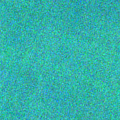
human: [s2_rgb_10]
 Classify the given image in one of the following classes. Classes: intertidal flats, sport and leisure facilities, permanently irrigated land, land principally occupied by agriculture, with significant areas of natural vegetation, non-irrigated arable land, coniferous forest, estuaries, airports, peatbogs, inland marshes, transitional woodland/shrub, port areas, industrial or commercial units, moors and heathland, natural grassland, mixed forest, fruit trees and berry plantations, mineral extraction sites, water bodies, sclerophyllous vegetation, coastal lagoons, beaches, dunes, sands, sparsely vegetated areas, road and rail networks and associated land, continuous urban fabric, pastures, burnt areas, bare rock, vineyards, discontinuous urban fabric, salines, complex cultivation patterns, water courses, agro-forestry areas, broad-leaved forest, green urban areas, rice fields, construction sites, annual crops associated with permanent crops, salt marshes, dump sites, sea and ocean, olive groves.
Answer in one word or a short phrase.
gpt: sea and ocean